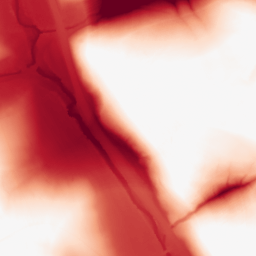
Category: morphological
Decomposition family: tophat
Decomposition parameters: size: 100
mode: black
Upsampling method: lanczos
Upsampling parameters: scale: 2
Upsampling scale: 2